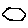
Label: hexagon